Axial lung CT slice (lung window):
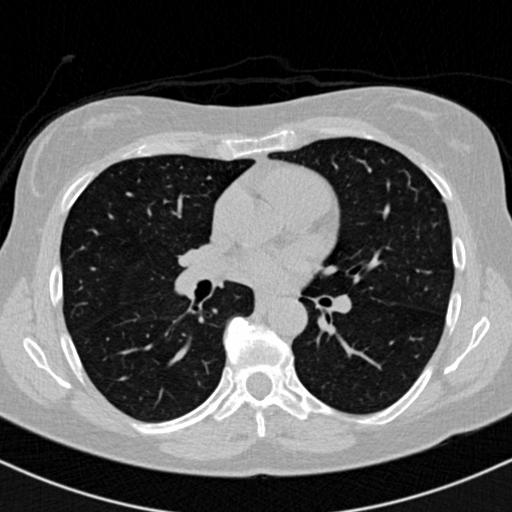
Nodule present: no